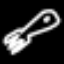
Label: fork